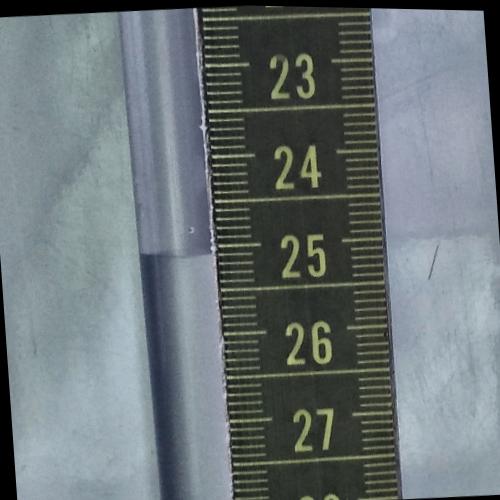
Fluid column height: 25.1 cm